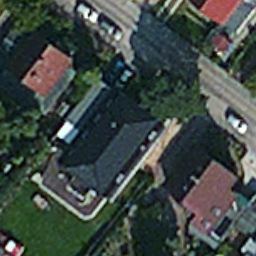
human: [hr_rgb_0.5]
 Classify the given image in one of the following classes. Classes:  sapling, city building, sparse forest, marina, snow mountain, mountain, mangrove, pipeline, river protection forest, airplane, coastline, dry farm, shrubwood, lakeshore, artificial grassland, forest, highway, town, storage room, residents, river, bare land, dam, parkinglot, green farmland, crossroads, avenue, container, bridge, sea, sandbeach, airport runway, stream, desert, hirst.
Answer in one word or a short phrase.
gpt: residents